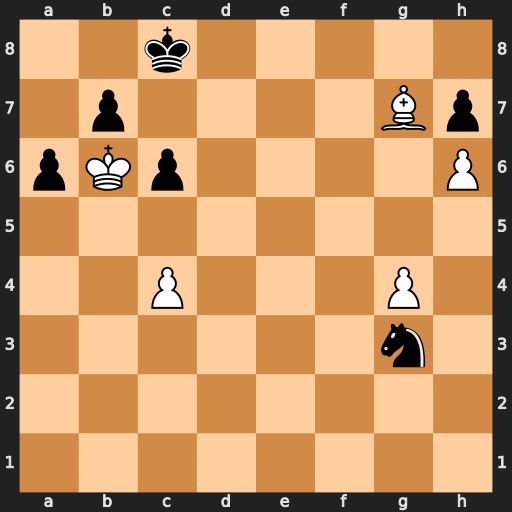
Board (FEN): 2k5/1p4Bp/pKp4P/8/2P3P1/6n1/8/8
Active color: w
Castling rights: -
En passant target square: -
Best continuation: g5 Nf5 g6